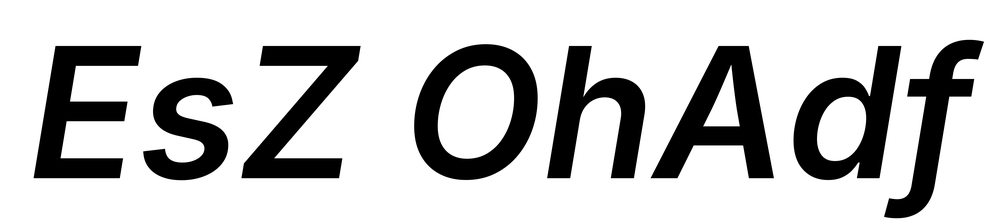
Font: Inter-Italic_SemiBold_Italic